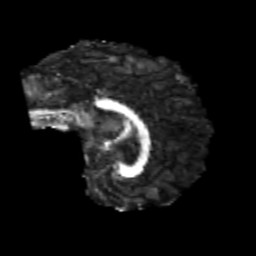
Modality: FA
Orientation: sagittal
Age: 21
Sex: male
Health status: healthy
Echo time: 0.074 s